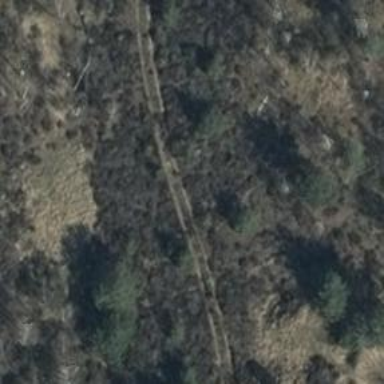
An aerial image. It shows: Track with grade 3 tracktype.